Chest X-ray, AP view. Patient: 54 years old, sex F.
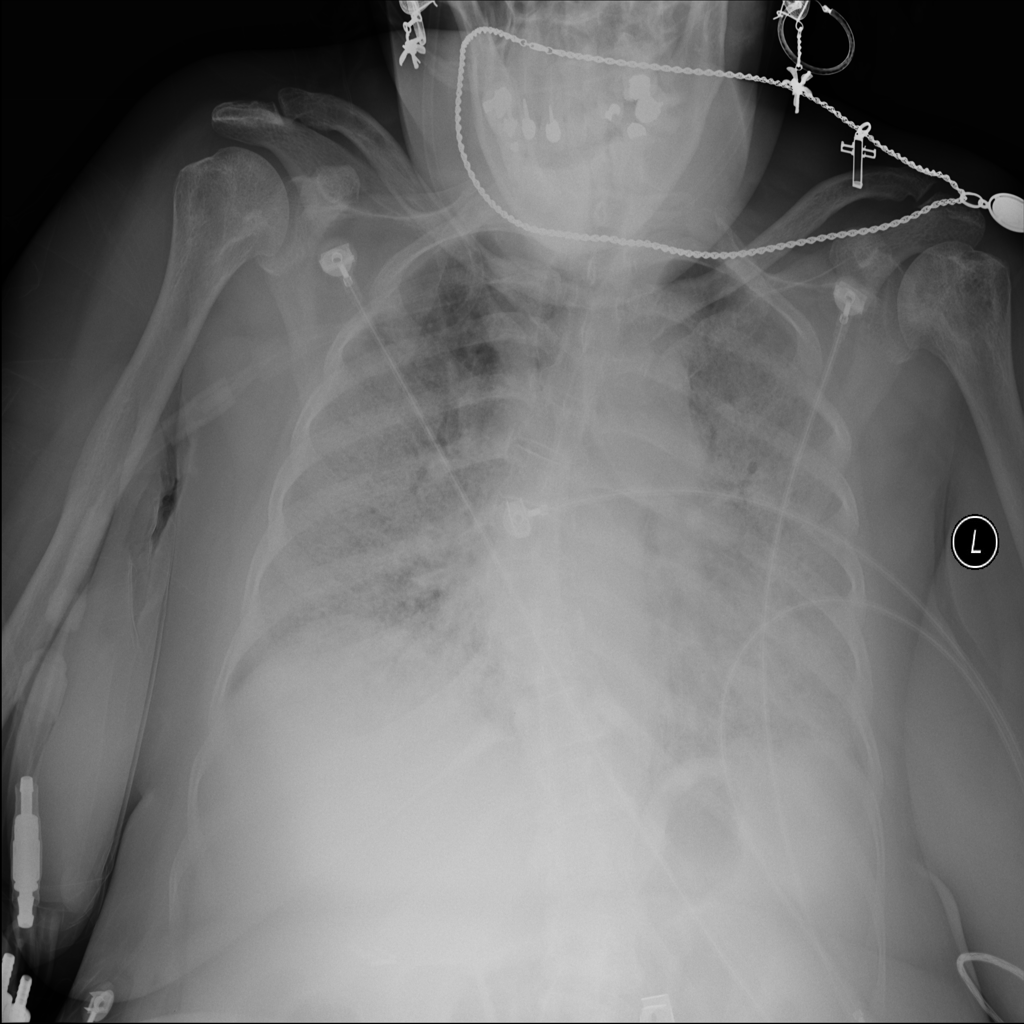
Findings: Infiltration